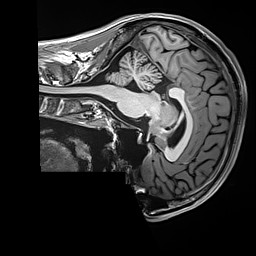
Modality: T1w
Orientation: sagittal
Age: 25
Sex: male
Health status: healthy
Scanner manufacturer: siemens
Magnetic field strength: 3 T
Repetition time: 2.5 s
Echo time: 0.00299 s